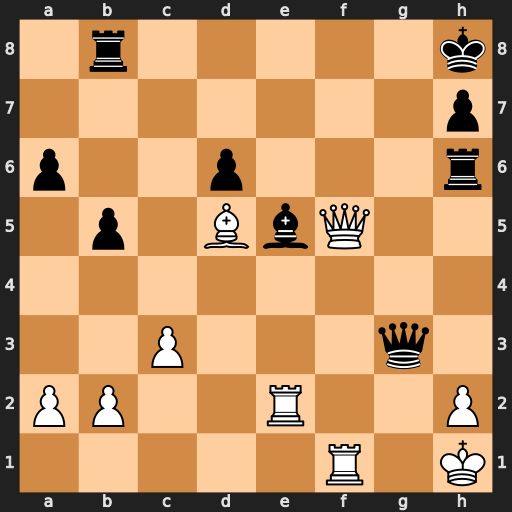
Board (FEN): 1r5k/7p/p2p3r/1p1BbQ2/8/2P3q1/PP2R2P/5R1K
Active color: w
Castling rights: -
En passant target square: -
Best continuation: Qf8+ Rxf8 Rxf8+ Kg7 Rg8+ Kf6 Rxg3 Bxg3 Re6+ Kg7 Rxh6